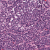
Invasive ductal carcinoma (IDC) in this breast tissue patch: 1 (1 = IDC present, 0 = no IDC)